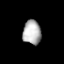
Tissue: prostate
Cell type: T cells
Senescence score: 0.7001
Nuclear area (px): 429
Mean DAPI intensity: 178.403